Question: After i added the 'GoogleService-Info.plist' file to Runner on xcode, I get this error.
(I work on an M1 Chip MacBook Air)

I uninstalled each cocoapods version, and installed again using the ARM version ('sudo arch -x86_64 gem install cocoapods').
But nothing changed.
Just tried the 'pod install' method inside the ios folder and this is what happened;
'''
Analyzing dependencies
cloud_firestore: Using Firebase SDK version '8.11.0' defined in 'firebase_core'
firebase_auth: Using Firebase SDK version '8.11.0' defined in 'firebase_core'
firebase_core: Using Firebase SDK version '8.11.0' defined in 'firebase_core'
[!] CocoaPods could not find compatible versions for pod "cloud_firestore":
In Podfile:
cloud_firestore (from '.symlinks/plugins/cloud_firestore/ios')
Specs satisfying the 'cloud_firestore (from '.symlinks/plugins/cloud_firestore/ios')' dependency were found, but they required a higher minimum deployment target.
[!] Automatically assigning platform 'iOS' with version '9.0' on target 'Runner' because no platform was specified. Please specify a platform for this target in your Podfile. See 'https://guides.cocoapods.org/syntax/podfile.html#platform'.
'''
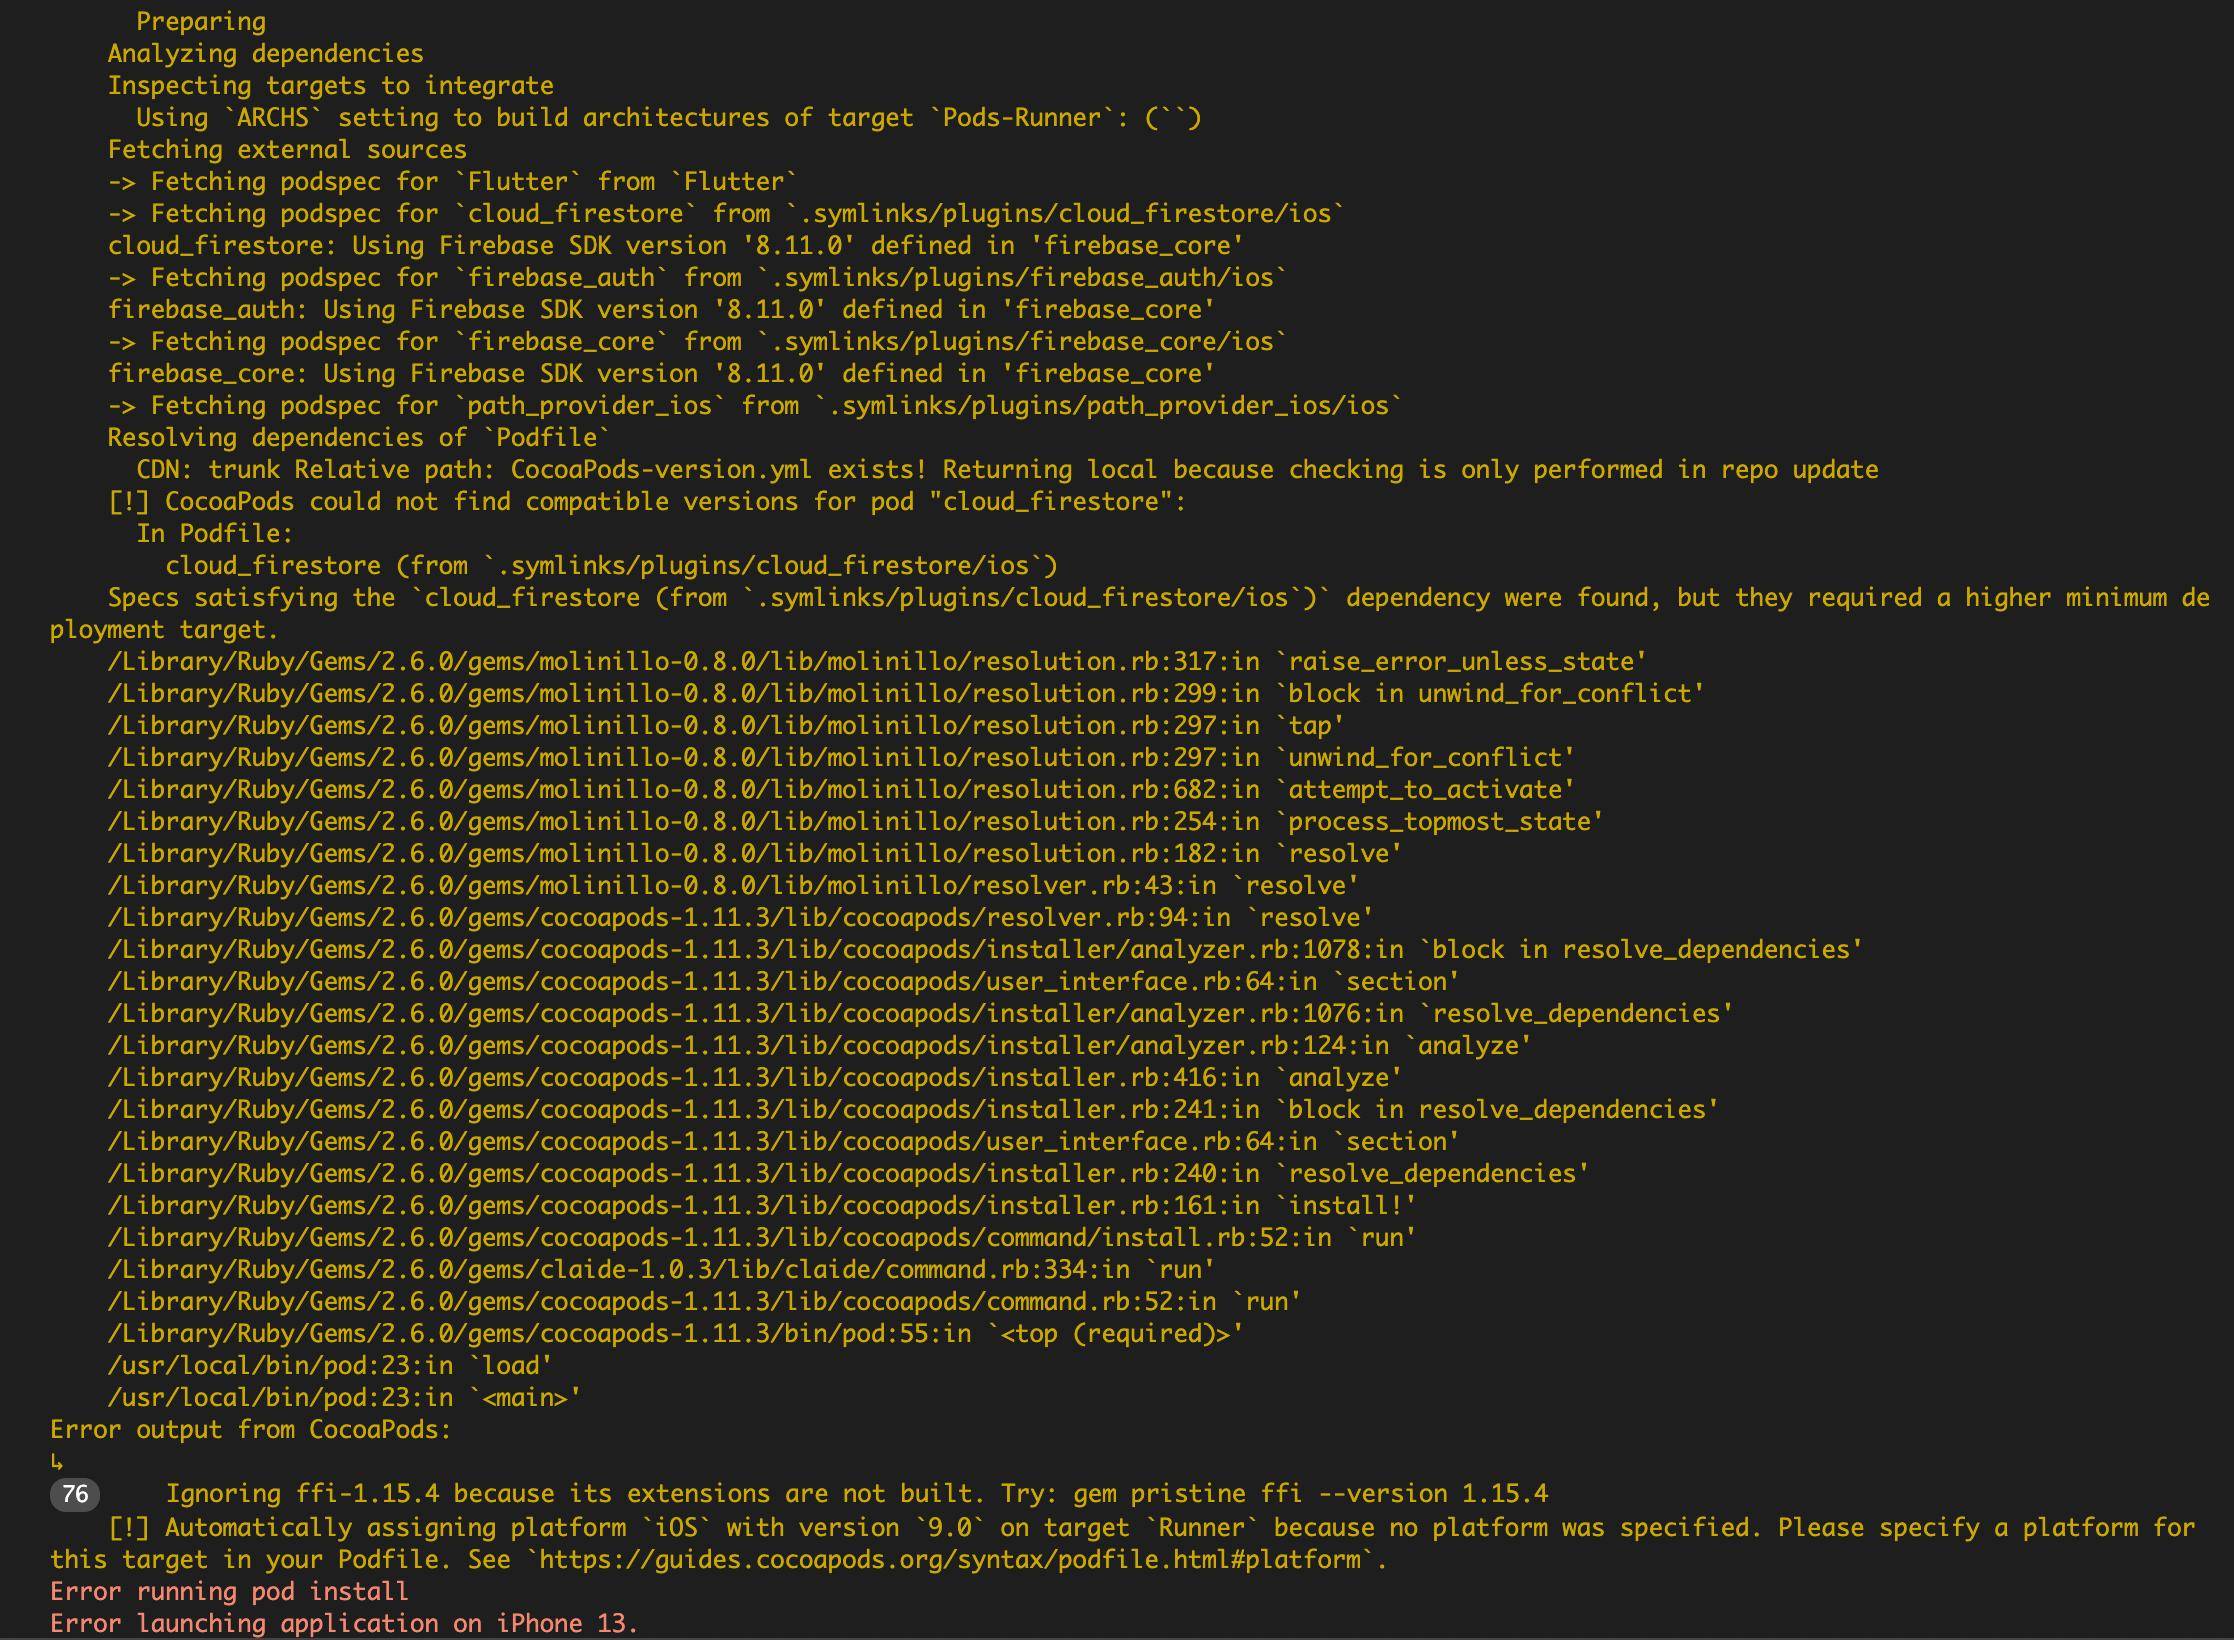
Answer: I solved it thanks to <URL>. The problem was that there's no 'Podfile.lock' in the '/ios' folder.